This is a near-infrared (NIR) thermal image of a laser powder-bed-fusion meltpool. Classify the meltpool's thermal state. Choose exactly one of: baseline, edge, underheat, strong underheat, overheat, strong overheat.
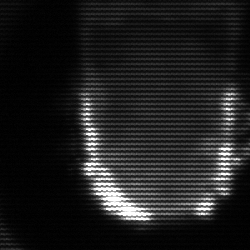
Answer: baseline